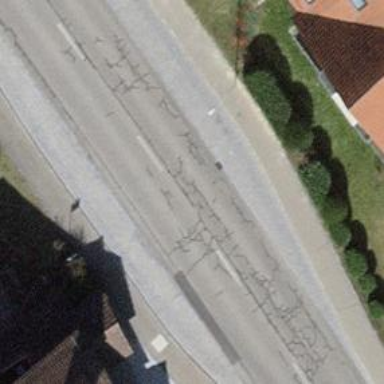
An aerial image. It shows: Bus stop with stop position for public transport.